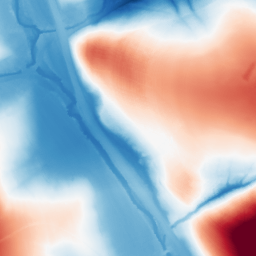
Category: morphological
Decomposition family: morphological
Decomposition parameters: operation: average
size: 100
Upsampling method: regularized
Upsampling parameters: scale: 4
lambda_reg: 0.01
Upsampling scale: 4